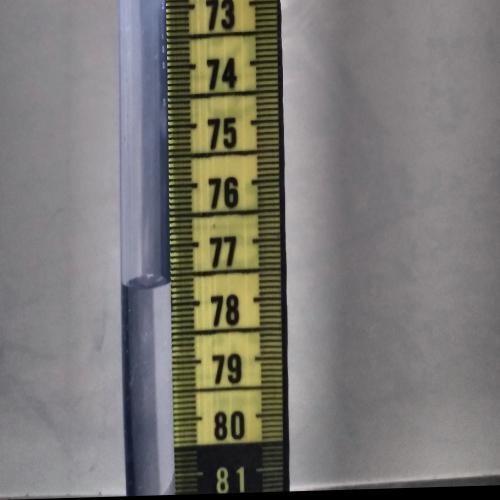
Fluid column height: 77.7 cm